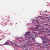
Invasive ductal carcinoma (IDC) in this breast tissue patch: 0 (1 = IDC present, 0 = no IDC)